Question: I've developed a custom control that acts like a group box with a check box over the group label. The idea being, once the check box is unchecked all the controls in the group are disabled.
I need to expose the Check changed event so that external actions could be performed if required. I've also exposed the Check state changed.
Currently, when the control is used it changes the check state when any of the controls in the group loose focus.
When I handle the check changed event, should I then re-fire the event for any external handlers?

The events defined:
'''
/// <summary>
/// Event to forward the change in checked flag
/// </summary>
public event EventHandler CheckedChanged;
/// <summary>
/// Event to forward the change in checked state of the checkbox
/// </summary>
public event EventHandler CheckStateChanged;
'''
The event handler code:
'''
private void chkBox_CheckedChanged(object sender, EventArgs e)
{
// Disable the controls within the group
foreach( Control ctrl in this.Controls )
{
if( ctrl.Name != "chkBox" && ctrl.Name != "lblDisplay" )
{
ctrl.Enabled = this.chkBox.Checked;
}
}
// Now forward the Event from the checkbox
if (this.CheckedChanged != null)
{
this.CheckedChanged(sender, e);
}
}
private void chkBox_CheckStateChanged(object sender, EventArgs e)
{
// Forward the Event from the checkbox
if( this.CheckStateChanged != null )
{
this.CheckStateChanged( sender, e );
}
}
'''
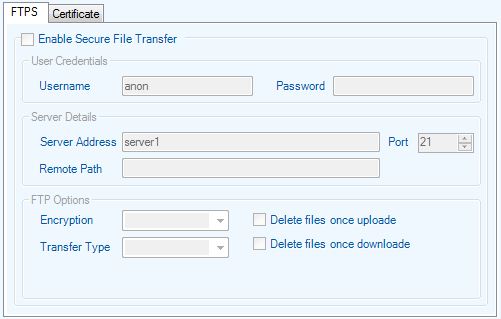
Answer: You are almost there. You just have to register your event with a event handler in external class.
'''
CheckedChanged += ExternalChkBox_CheckChanged;
private void ExternalChkBox_CheckChanged(object sender, EventArgs e)
{
// External trigger
}
'''